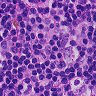
Metastatic tissue present: no